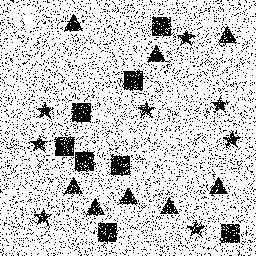
Squares: 8
Triangles: 8
Stars: 8
Total shapes: 24